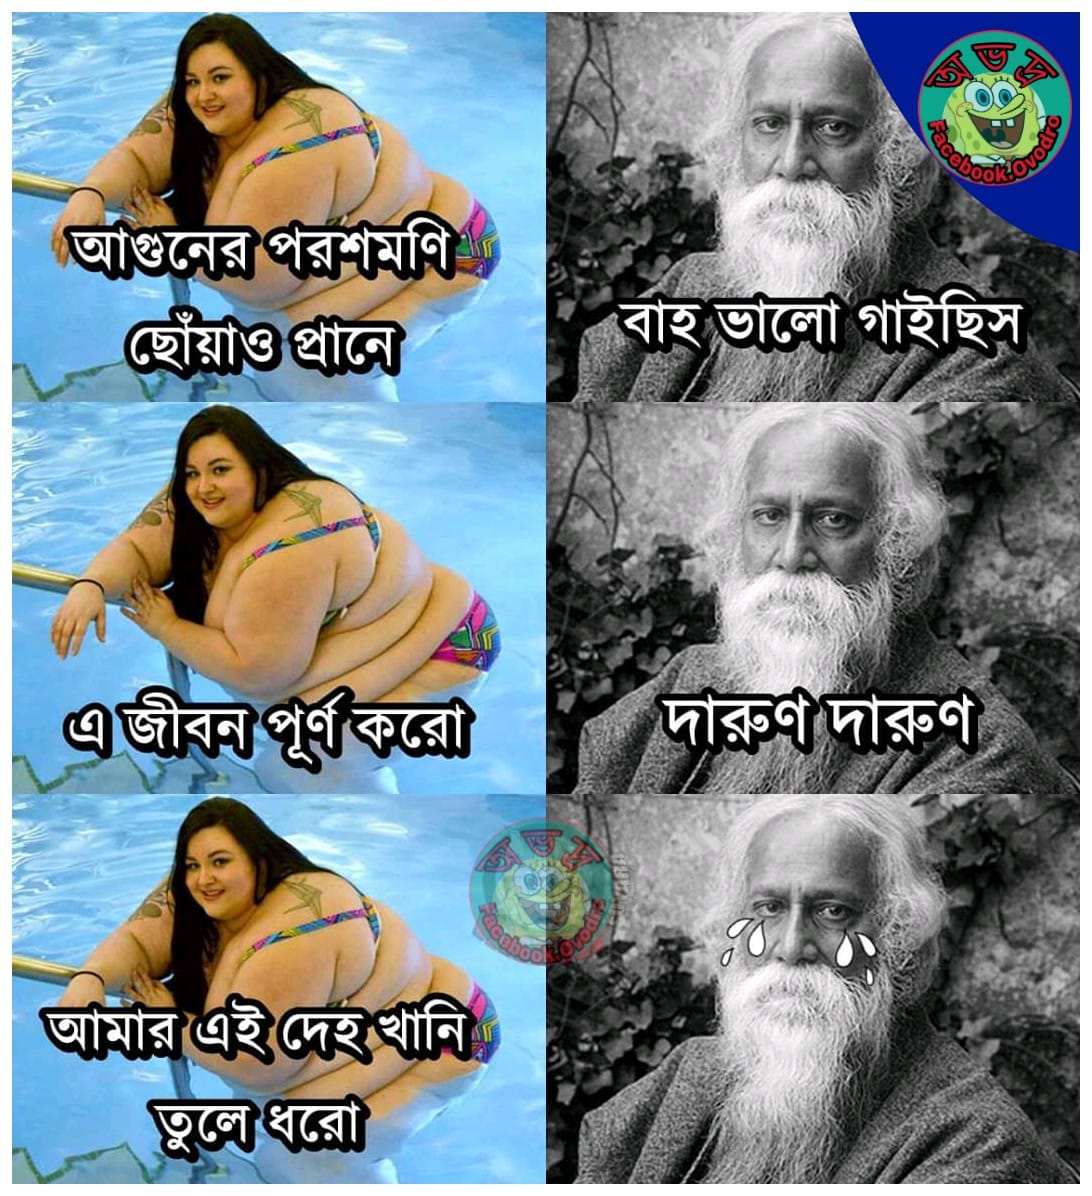
Caption: আগুনের পরশমণি ছোঁয়াও প্রানে   বাহ ভালো গাইছিস    এ জীবন পূর্ণ করো   দারুণ  দারুণ    আমার এই দেহ খানি তুলে ধরা
Label: hate